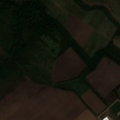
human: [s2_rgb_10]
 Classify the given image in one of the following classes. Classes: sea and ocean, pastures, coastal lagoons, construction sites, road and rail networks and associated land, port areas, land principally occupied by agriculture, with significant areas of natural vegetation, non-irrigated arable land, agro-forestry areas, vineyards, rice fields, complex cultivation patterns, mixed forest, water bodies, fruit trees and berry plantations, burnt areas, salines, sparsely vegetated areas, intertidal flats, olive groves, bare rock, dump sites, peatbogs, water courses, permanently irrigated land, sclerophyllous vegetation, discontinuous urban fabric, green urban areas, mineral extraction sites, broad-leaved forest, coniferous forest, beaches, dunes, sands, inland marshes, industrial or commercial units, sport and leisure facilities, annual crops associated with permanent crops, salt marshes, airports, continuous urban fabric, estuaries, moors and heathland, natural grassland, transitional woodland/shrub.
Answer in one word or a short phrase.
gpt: non-irrigated arable land, pastures, natural grassland, transitional woodland/shrub